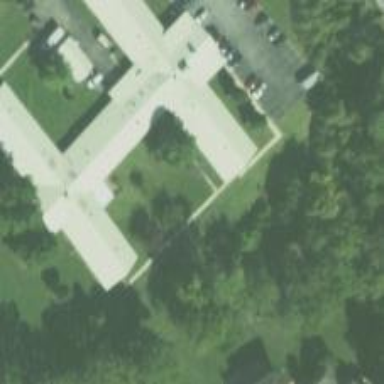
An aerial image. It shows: Building.